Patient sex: F
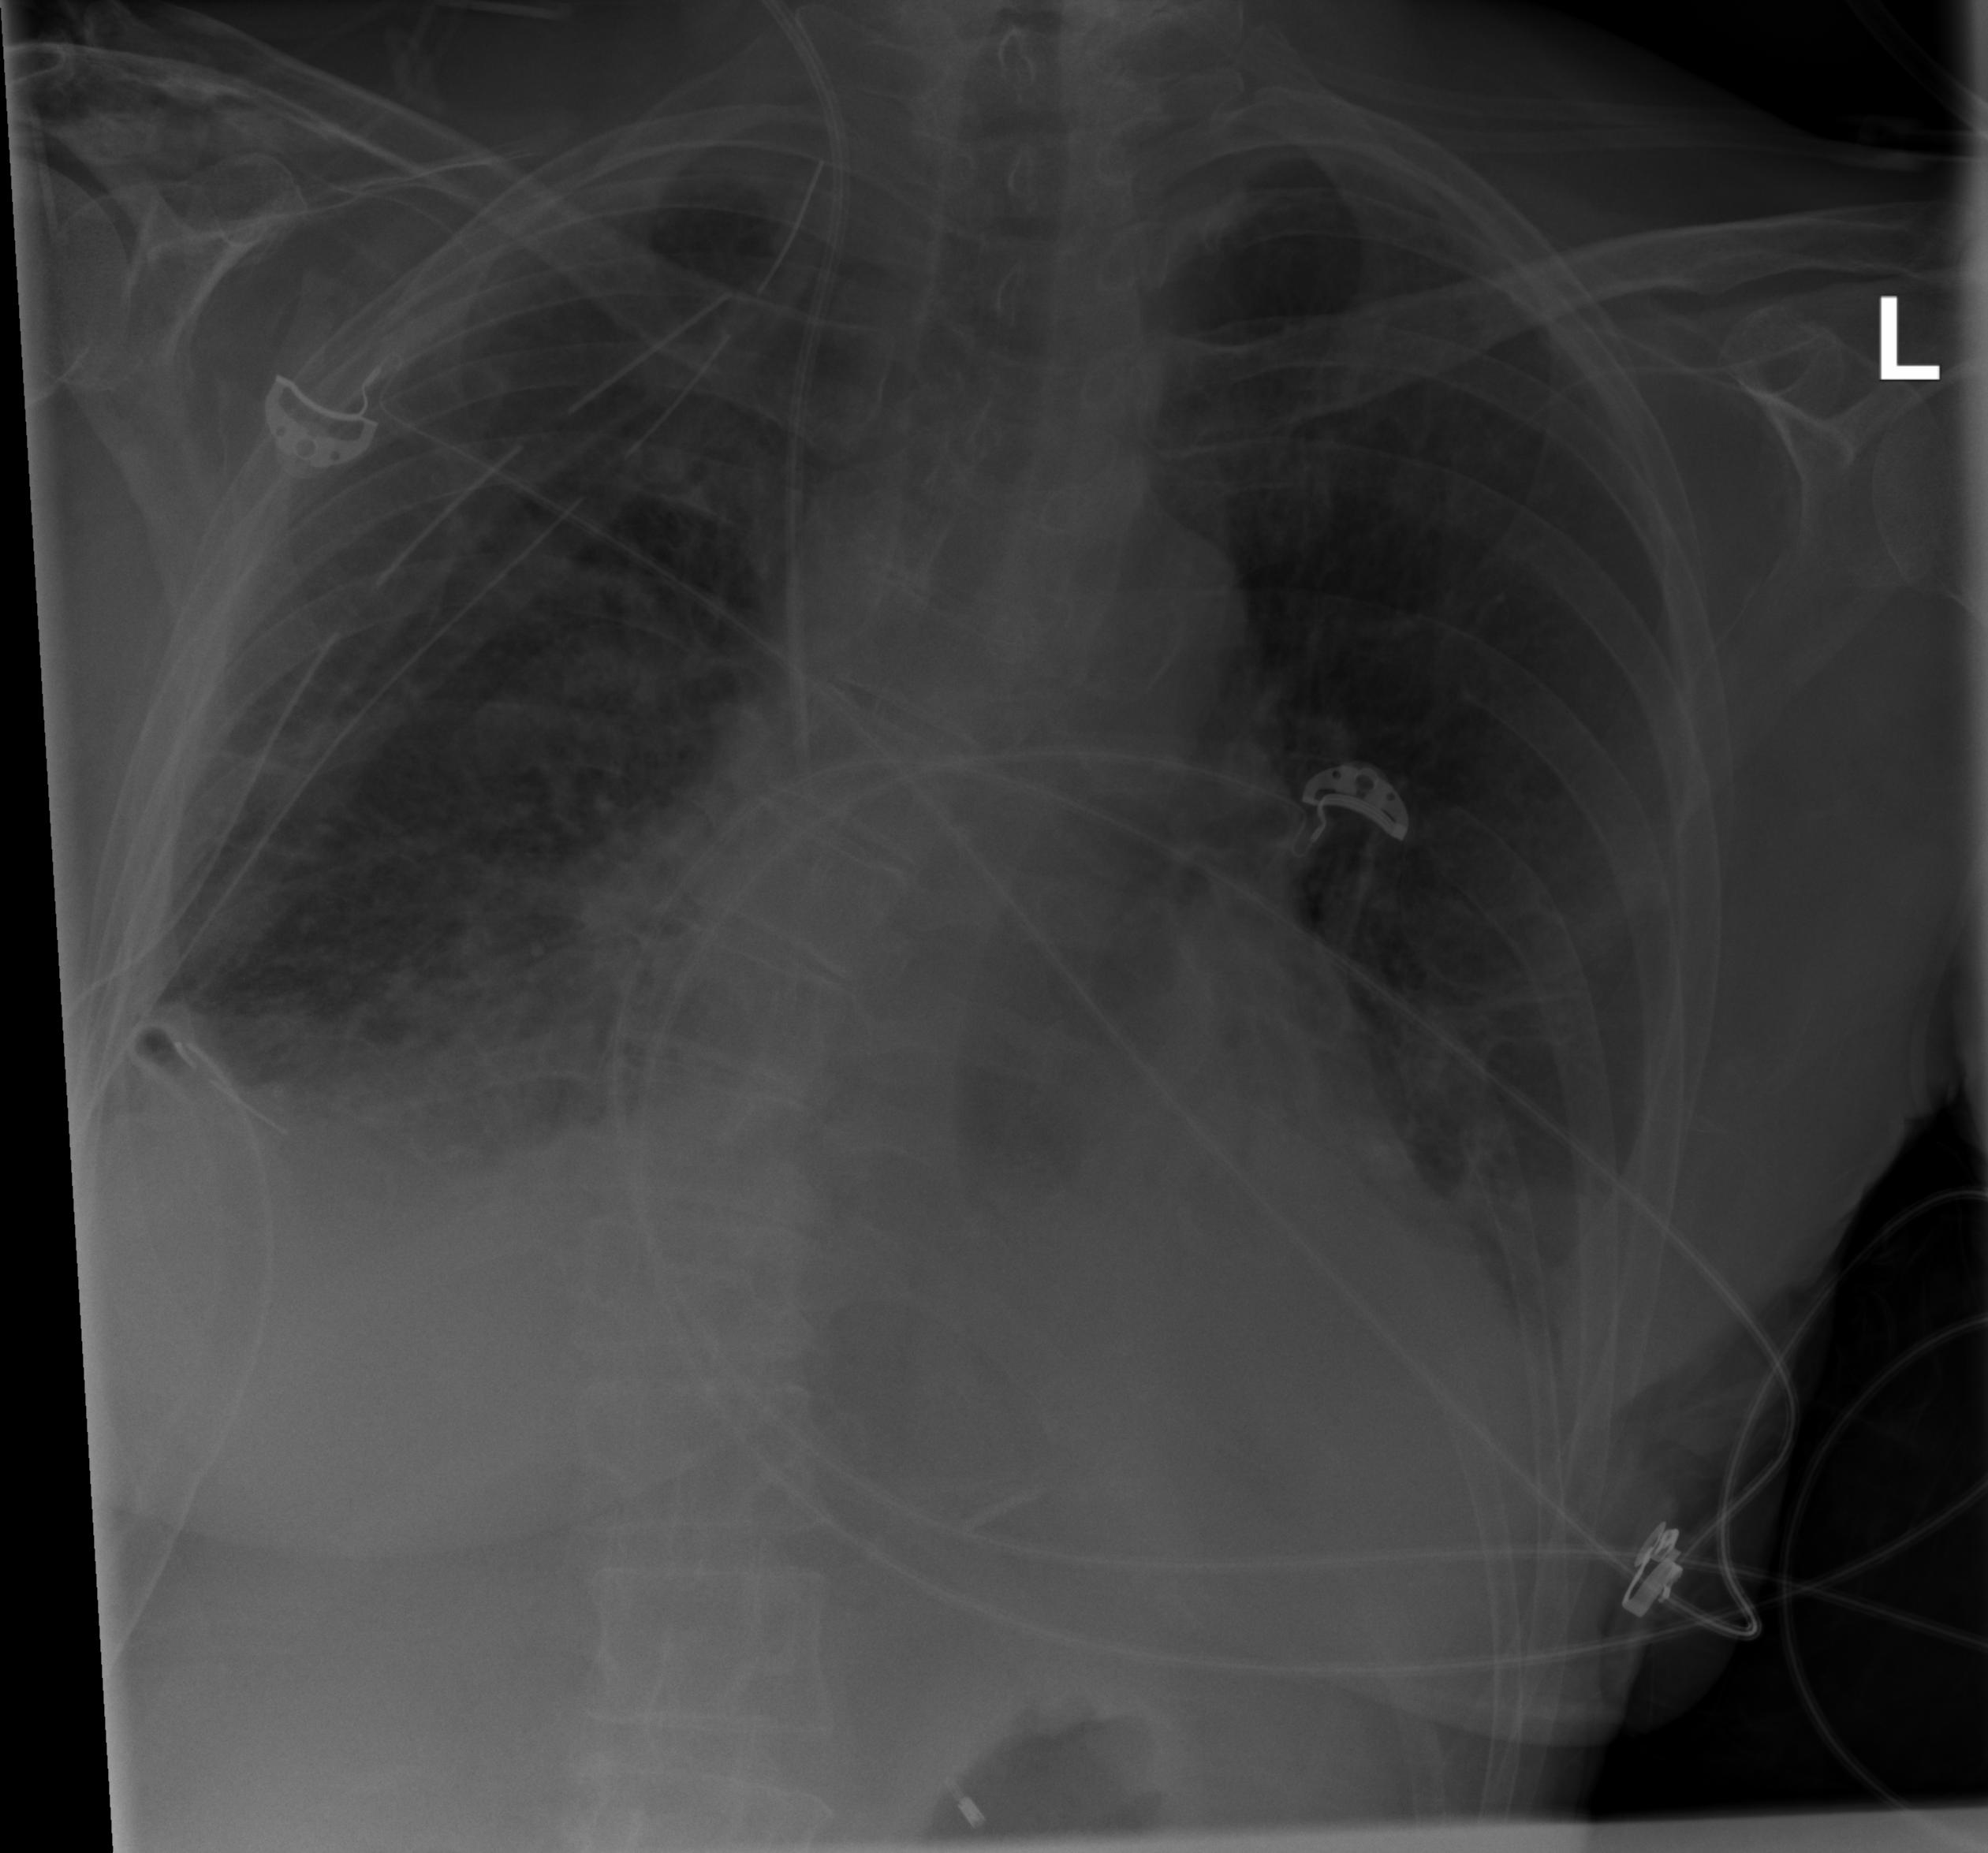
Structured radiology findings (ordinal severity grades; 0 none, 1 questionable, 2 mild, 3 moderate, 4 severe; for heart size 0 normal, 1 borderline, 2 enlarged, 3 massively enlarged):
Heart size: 2
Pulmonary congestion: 2
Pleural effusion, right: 3
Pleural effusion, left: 2
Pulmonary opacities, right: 2
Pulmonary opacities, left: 0
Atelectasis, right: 2
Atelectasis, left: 2